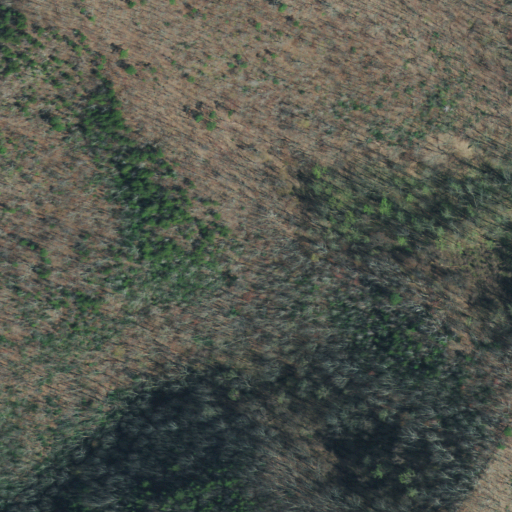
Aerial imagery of gap in Tennessee named Starkey Gap containing deciduous forest and mixed forest